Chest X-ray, AP view. Patient: 62 years old, sex M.
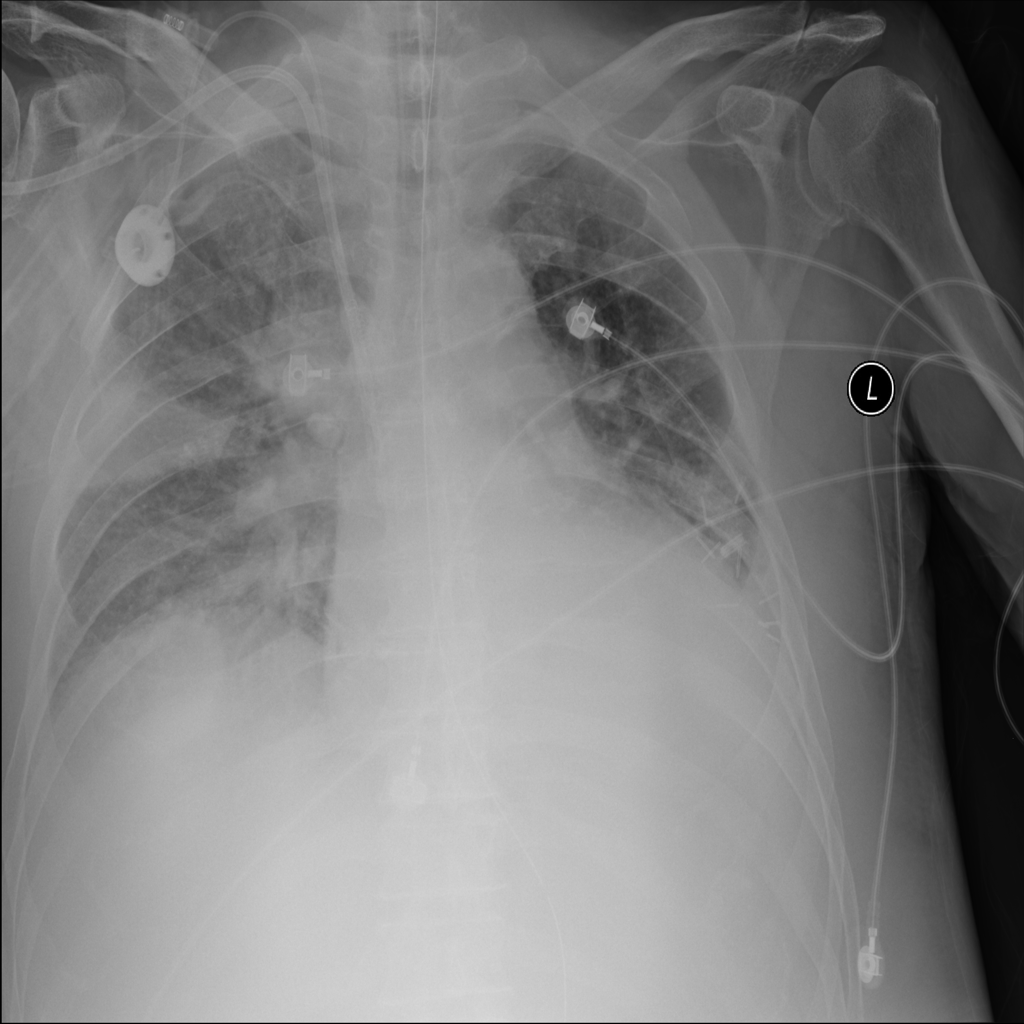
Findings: Atelectasis, Infiltration